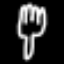
Label: fork